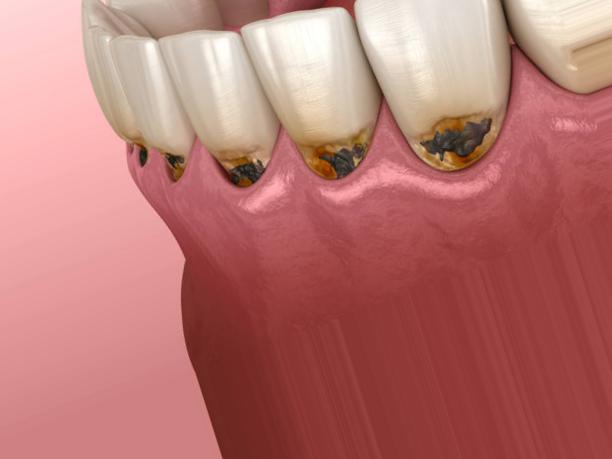
Condition: Caries